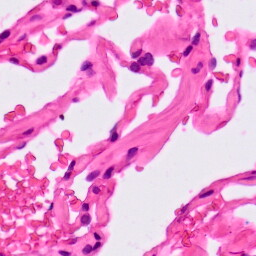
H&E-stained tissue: Lung